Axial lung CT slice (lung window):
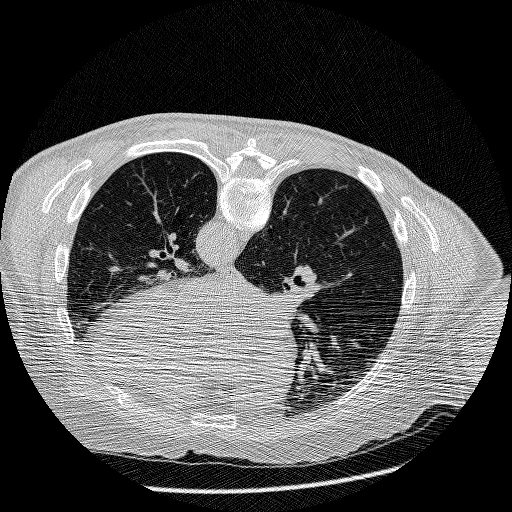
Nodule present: no